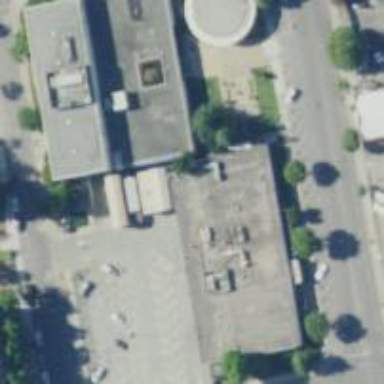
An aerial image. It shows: Town hall.